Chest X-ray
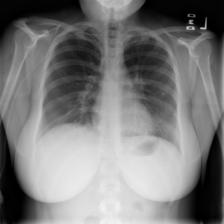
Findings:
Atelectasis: negative
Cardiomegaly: negative
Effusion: negative
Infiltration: positive
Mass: negative
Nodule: positive
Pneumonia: negative
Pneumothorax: negative
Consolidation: negative
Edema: negative
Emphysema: negative
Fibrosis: negative
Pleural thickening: negative
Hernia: negative